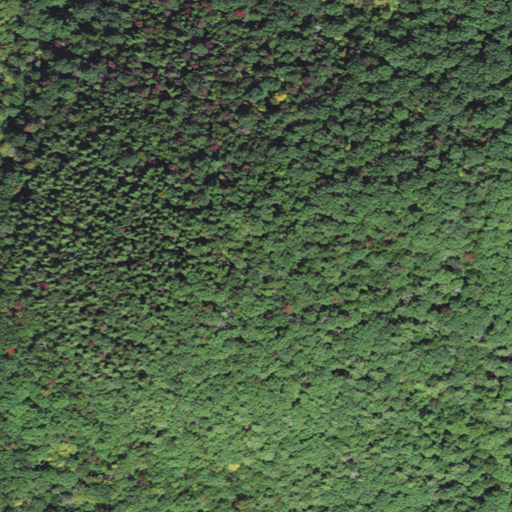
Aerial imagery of mountain in Massachusetts named Cole Mountain containing mixed forest, deciduous forest, and evergreen forest